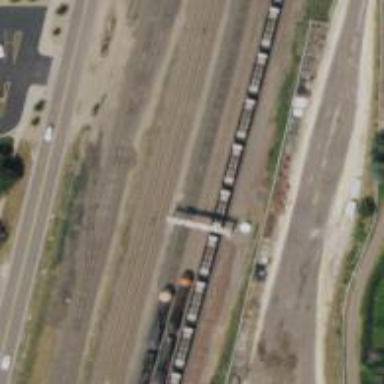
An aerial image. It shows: Railway signal.